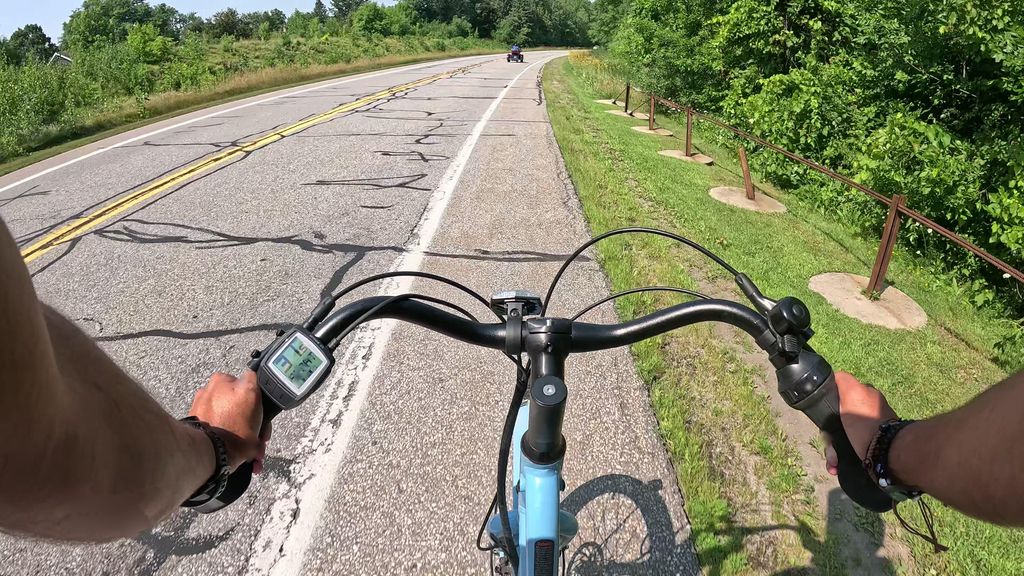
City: ottawa-gatineau